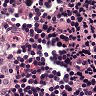
Metastatic tissue present: no